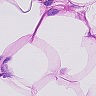
Metastatic tissue present: no